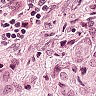
Metastatic tissue present: yes